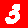
Digit: 3